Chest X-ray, PA view. Patient: 47 years old, sex M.
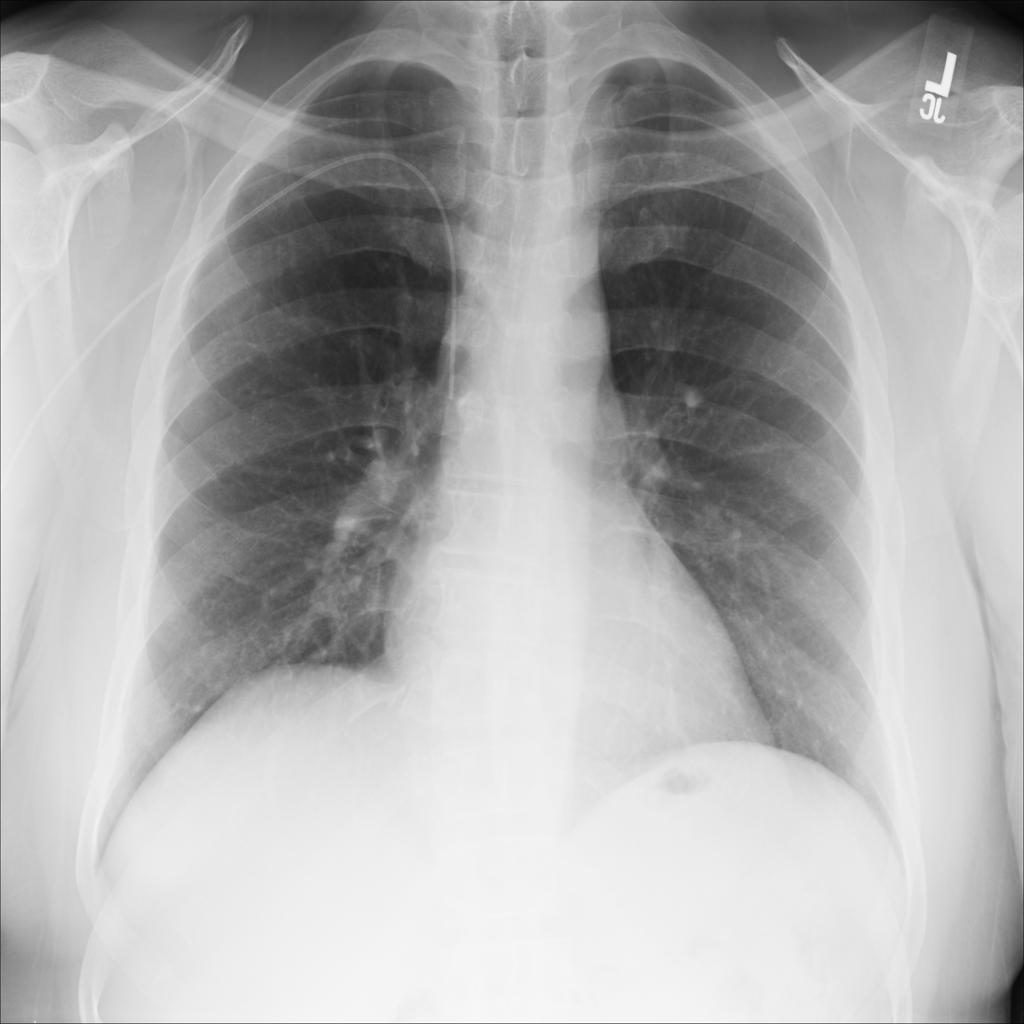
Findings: No Finding